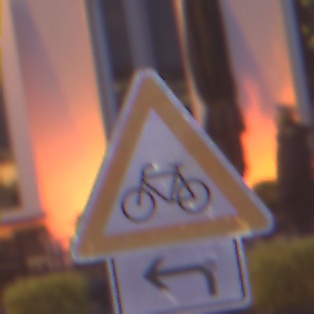
Verkehrszeichen: RadverkehrRechts
Zusatzzeichen unten: RichtungsangabeDurchPfeile2
Umgebung: Outdoor, Urban
Tageszeit: Night
Wetter: PartlyCloudy
Licht: Artificial
Jahreszeit: NotSpecified
Kontrast: HighContrast